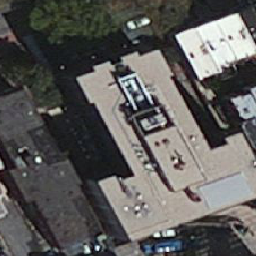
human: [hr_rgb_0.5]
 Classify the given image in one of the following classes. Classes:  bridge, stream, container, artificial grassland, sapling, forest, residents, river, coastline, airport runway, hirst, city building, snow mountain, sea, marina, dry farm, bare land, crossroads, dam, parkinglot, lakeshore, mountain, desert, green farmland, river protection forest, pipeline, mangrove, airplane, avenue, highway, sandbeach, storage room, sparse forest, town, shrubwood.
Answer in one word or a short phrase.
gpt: city building